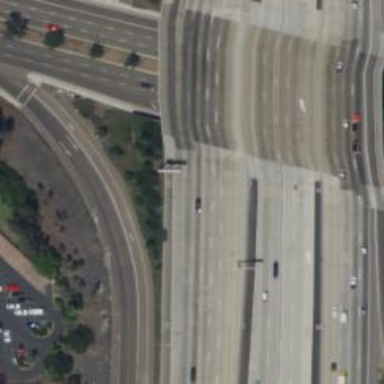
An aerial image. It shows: Bridge over motorway.